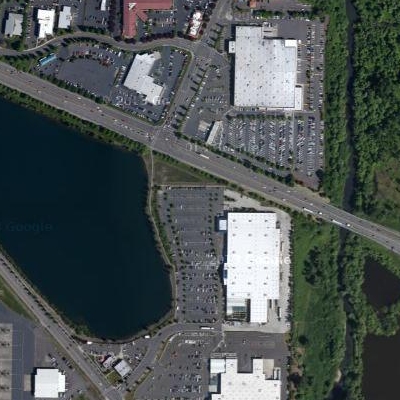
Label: gParking